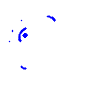
Particle: electron